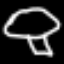
Label: mushroom